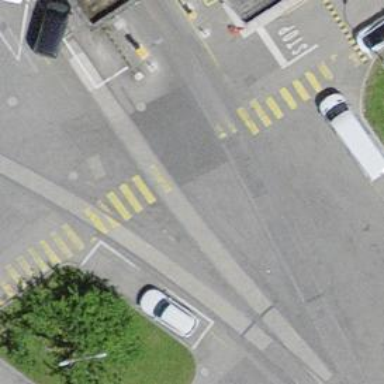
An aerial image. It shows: Marked crossing on footway.